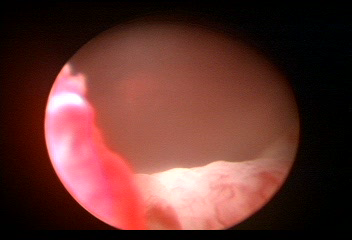
Modality: WLC
Class: Normal mucosa
Bladder cancer association: No